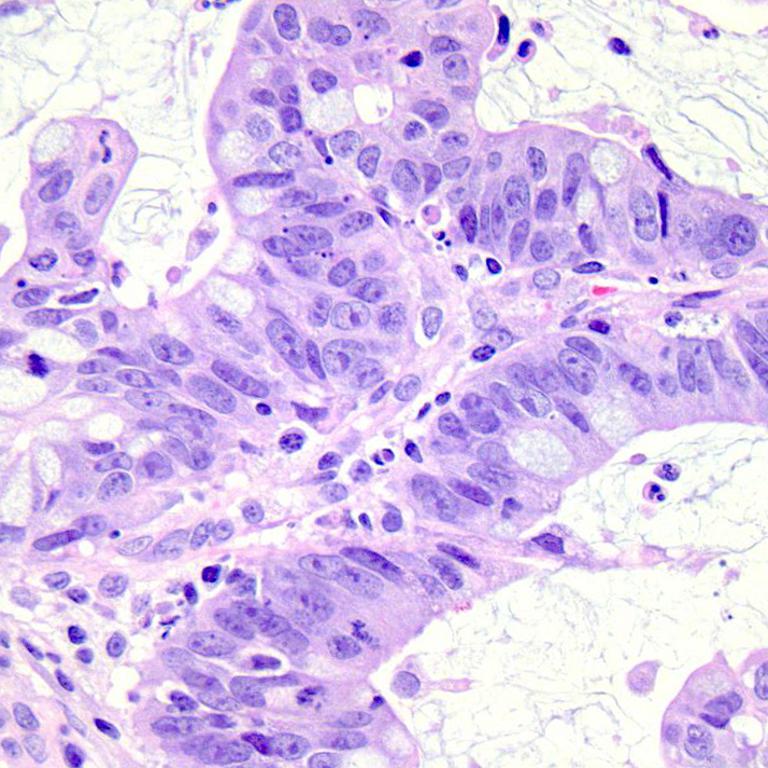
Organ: colon
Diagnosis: adenocarcinomas